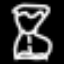
Label: hourglass